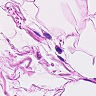
Metastatic tissue present: no